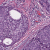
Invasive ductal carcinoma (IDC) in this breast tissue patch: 0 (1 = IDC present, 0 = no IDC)